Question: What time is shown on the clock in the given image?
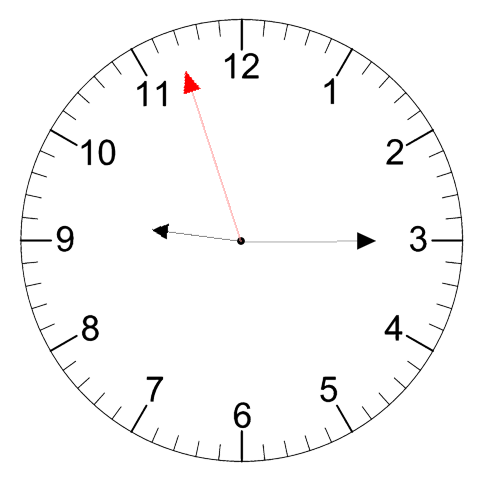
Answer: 09:14:57